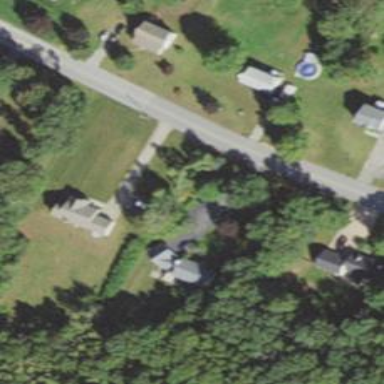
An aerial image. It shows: Residential driveway used as service road.